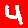
Digit: 4